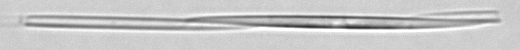
Label: Pseudo-nitzschia